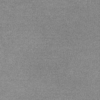
Label: dusty